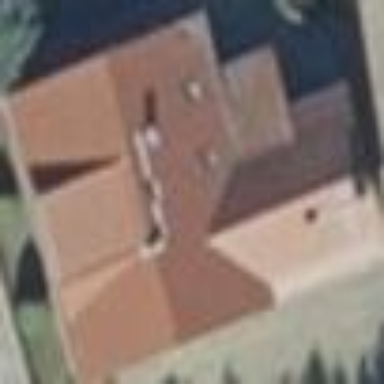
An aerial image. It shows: House with multiple building parts.